Aerial crown-view tile of a tropical tree (Barro Colorado Island, Panama), acquired 20250818:
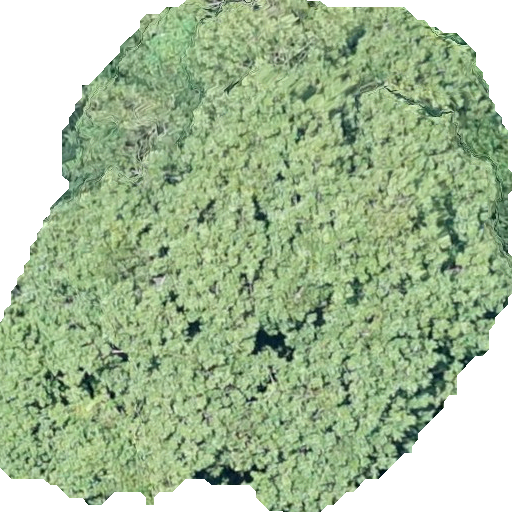
Species: Andira inermis
GBIF accepted scientific name: Andira inermis
Crown area: 303.71 m²